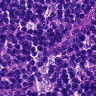
Metastatic tissue present: no